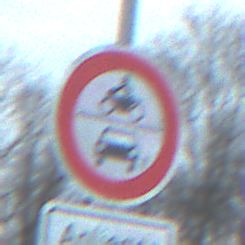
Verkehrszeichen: VerbotKraftfahrzeuge
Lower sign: PersonengruppenFrei1
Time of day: SunriseSunset
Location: Outdoor (RoadRail)
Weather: PartlyCloudy
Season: NotSpecified
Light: Natural